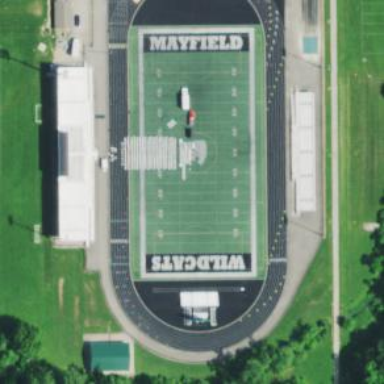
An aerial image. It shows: American football pitch with artificial turf.